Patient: sex F, age 56
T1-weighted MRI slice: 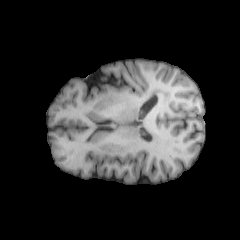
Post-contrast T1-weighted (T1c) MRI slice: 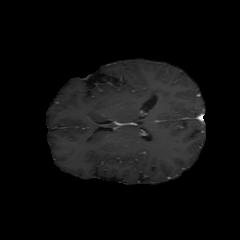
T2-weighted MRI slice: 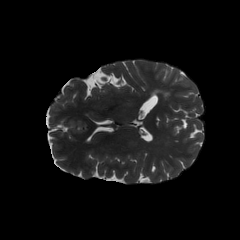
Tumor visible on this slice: no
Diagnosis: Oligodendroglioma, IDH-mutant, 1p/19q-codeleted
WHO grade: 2